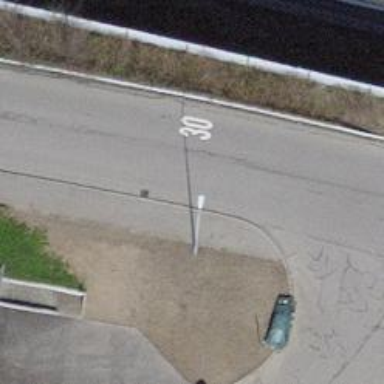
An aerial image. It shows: Sidewalk along the footway.